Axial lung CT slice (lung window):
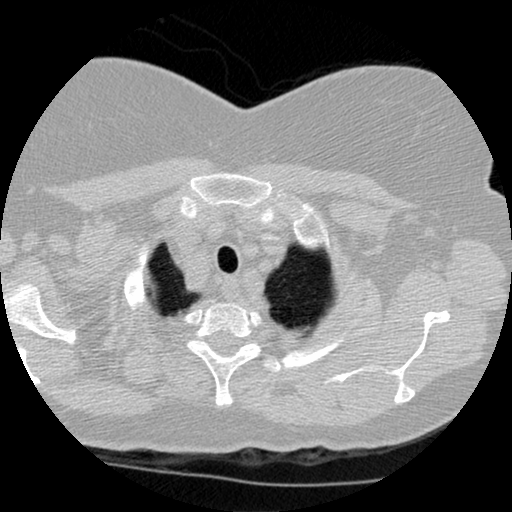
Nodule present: no